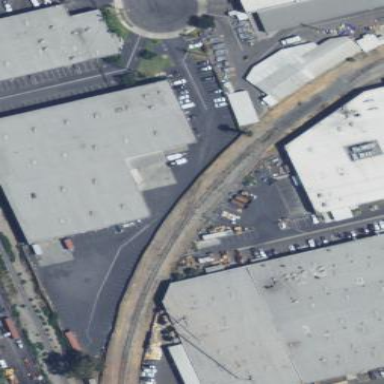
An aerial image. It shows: Warehouse.